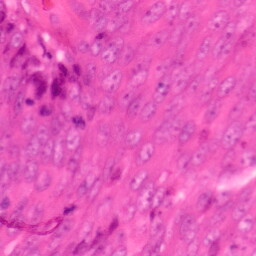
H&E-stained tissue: Colon